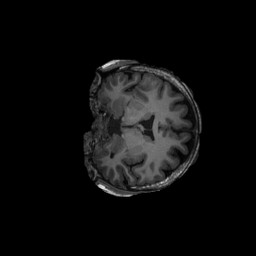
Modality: T1w
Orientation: coronal
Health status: ill
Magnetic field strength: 3 T